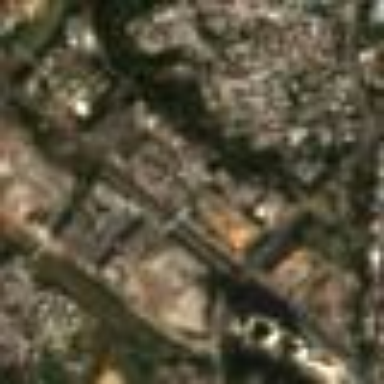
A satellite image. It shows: Industrial district.